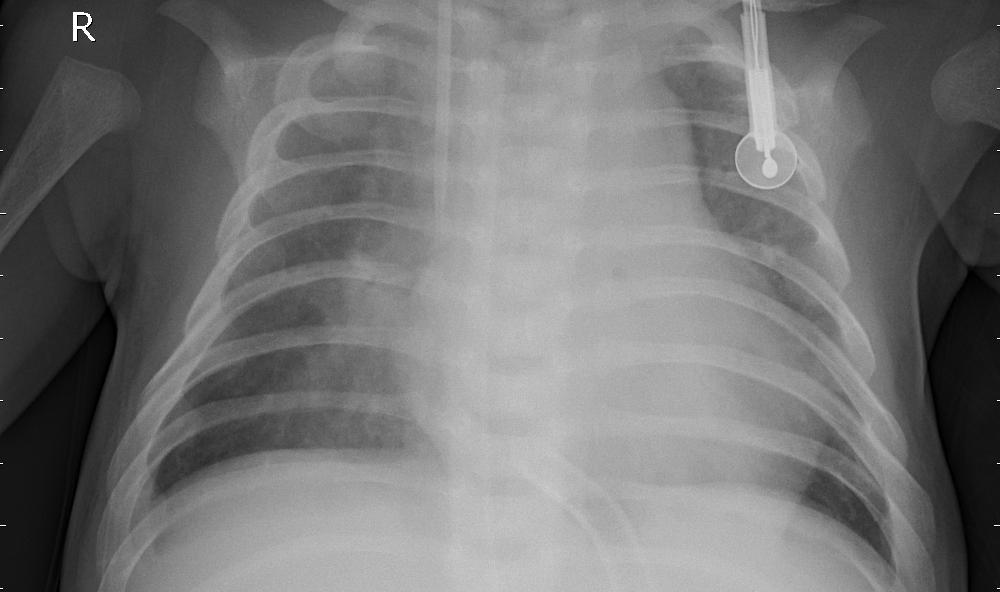
Diagnosis: PNEUMONIA